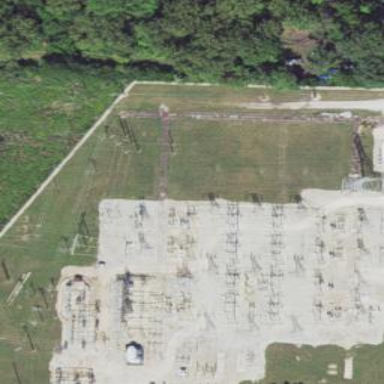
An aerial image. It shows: Transmission substation with power switchgear.